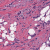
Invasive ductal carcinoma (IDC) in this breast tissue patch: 1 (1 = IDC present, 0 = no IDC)